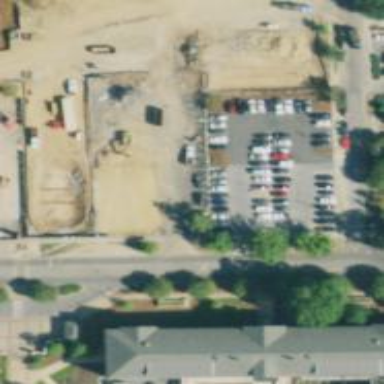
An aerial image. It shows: Multi-storey parking garage.